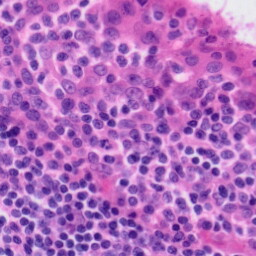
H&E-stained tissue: Tonsil